Question: ## My Situation:
- 'PRIVATE DATA''Default Zone'- - 'TestFlight''TestFlight''did not find required recored type'

The thing worth be mentioned that the 'CardModel' is a 'Recode Types' in the CloudKit Dashboard.
## My Code:
'''
let delegate = UIApplication.sharedApplication().delegate as! AppDelegate
let predicate = NSPredicate(value: true)
let query = CKQuery(recordType: "CardModel", predicate: predicate)
self.privateDB.performQuery(query, inZoneWithID: nil) {
results, error in
if error != nil {
dispatch_async(dispatch_get_main_queue()) {
self.delegate?.errorUpdating(error)
println("error loading: \(error)")
}
'''
After checking my code, I find the error is submitted by 'self.privateDB.performQuery(query, inZoneWithID: nil)'. And the 'errorUpdating()' is the function in it's Class's Protocol Part.
## My Question:
- 'TestFlight'-
A big appreciation for your guide and answer.
Ethan Joe
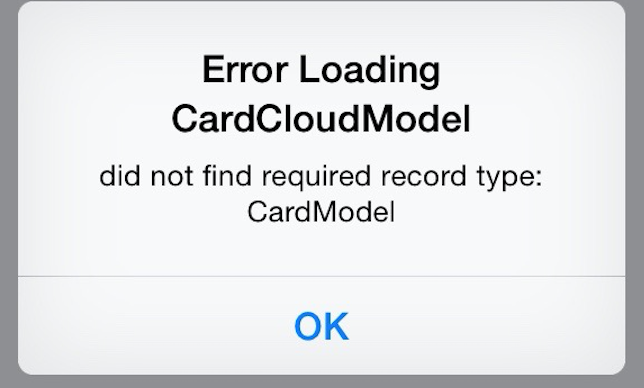
Answer: Did you deploy your data from Development to Production region in CloudKit Dashboard? I suppose TestFlight needs the production database, not development.